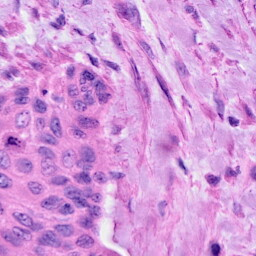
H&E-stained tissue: Cervix